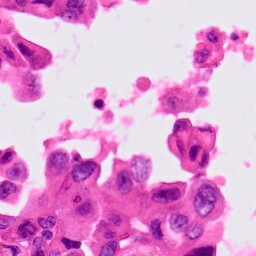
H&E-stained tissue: Lung